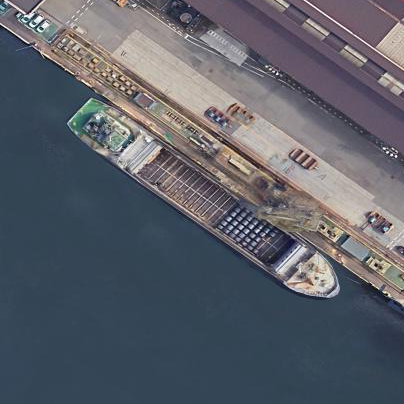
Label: Cargo_ship